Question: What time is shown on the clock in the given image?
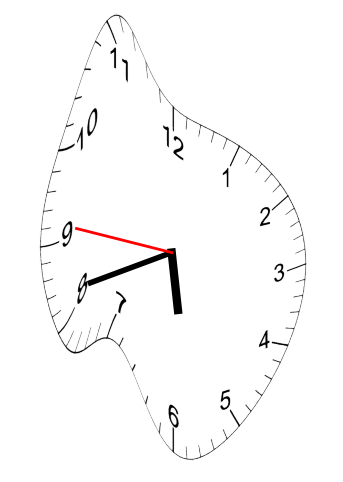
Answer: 05:41:46